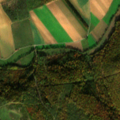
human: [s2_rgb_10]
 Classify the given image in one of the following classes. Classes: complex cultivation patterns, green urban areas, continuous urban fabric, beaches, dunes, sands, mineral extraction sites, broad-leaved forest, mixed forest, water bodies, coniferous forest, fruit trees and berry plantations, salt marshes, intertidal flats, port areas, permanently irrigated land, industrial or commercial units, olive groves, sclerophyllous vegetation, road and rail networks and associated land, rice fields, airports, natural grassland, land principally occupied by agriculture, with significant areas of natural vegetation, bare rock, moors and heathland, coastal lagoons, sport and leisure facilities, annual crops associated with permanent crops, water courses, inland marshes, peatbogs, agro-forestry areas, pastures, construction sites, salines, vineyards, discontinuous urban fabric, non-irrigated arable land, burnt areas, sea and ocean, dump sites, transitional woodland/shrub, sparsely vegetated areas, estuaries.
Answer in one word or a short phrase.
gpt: non-irrigated arable land, complex cultivation patterns, broad-leaved forest